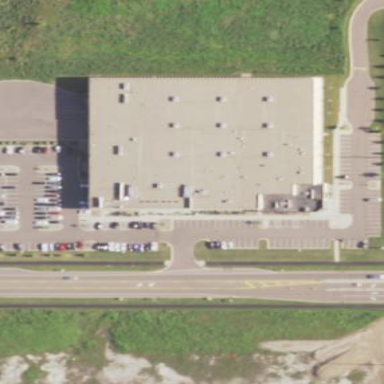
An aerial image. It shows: Building.